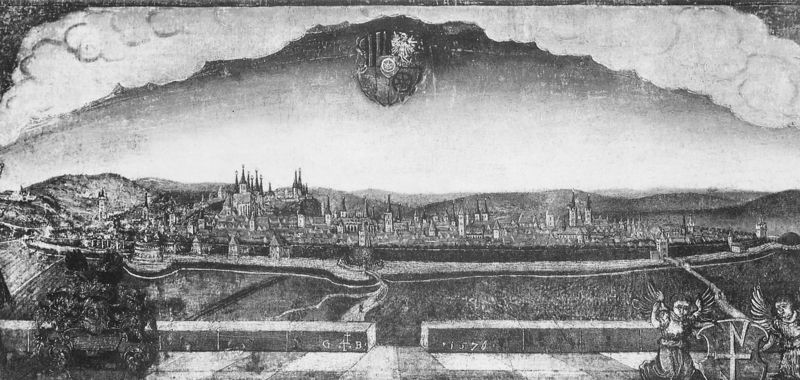
Titel: Stadtansicht Erfurt
Künstler: Georg Busch
Standort: Erfurt, Predigerkirche (EU - D - Thüringen)
Schlagwörter: baum, himmel, wasser, wolken, fluss, kirchturm, landschaft, stadt, grau, schwarz, gebäude, haus, schloss, weg, wolke, häuser, hügel, brücke, turm, engel, vedute, berge, nebel, figuren, foto, kirchen, stadtansicht, türme, festung, druck, darstellung, wappen, stadttor, heidelberg, stadtmauer, stick, trum, 1576, g b, abbidlung